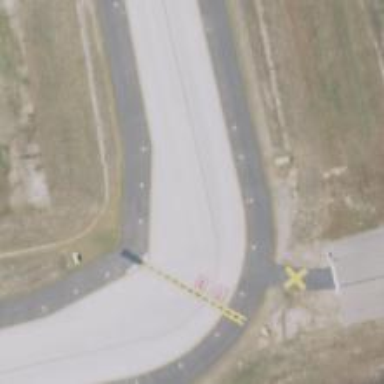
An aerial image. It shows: Image of taxiway at airport.